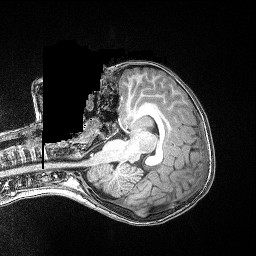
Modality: T1w
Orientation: axial